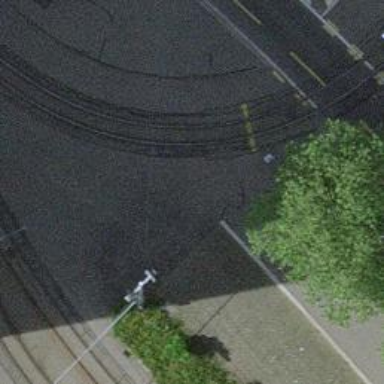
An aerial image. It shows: Tram level crossing on the railway.